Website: crate-barrel
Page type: billing-address
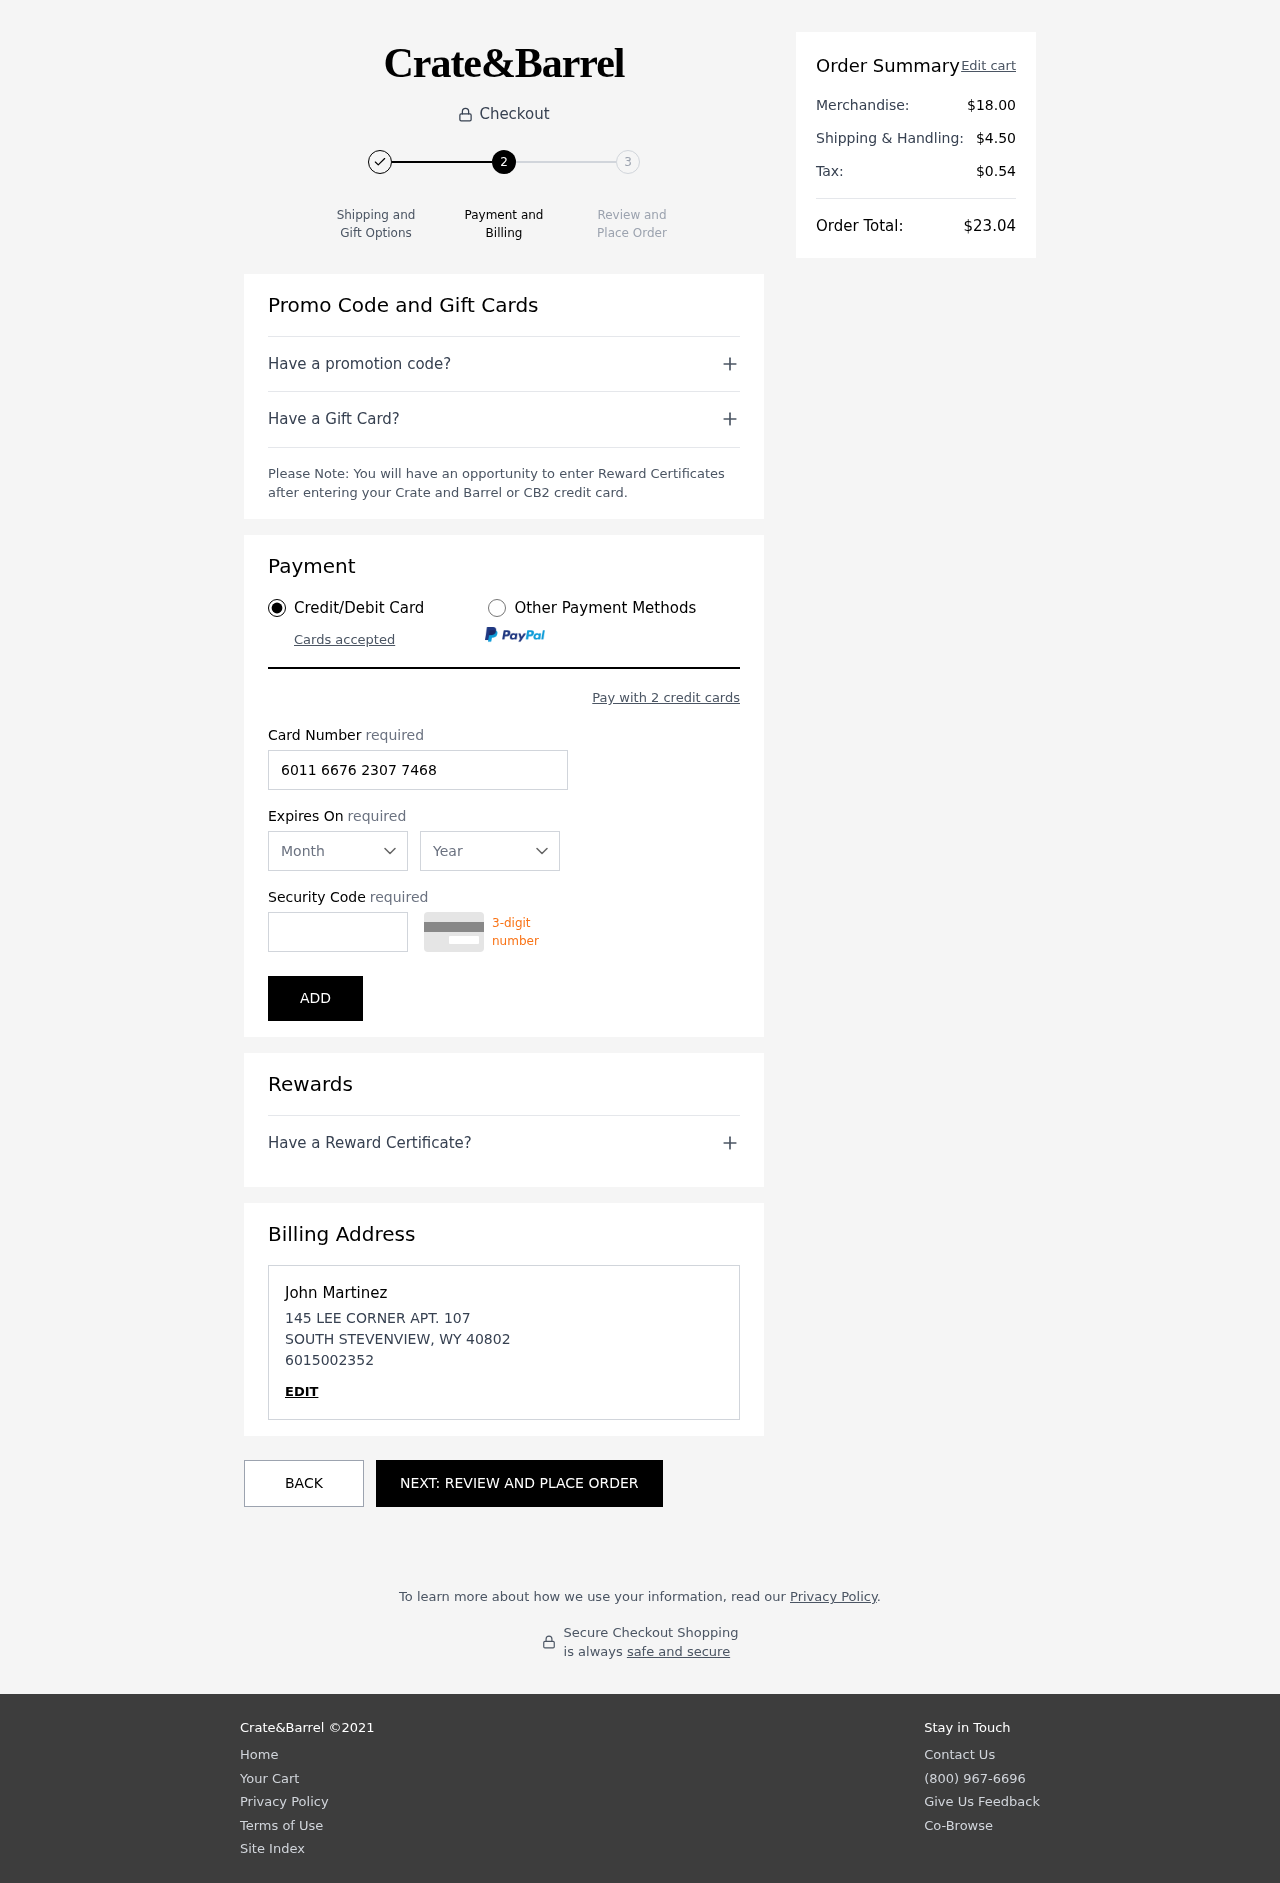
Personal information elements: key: PII_CARD_CVV
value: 372
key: PII_CARD_EXPIRY_MONTH
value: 11
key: PII_CARD_EXPIRY_YEAR
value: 28
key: PII_CARD_NUMBER
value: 6011 6676 2307 7468
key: PII_CITY
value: SOUTH STEVENVIEW
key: PII_FULLNAME
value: John Martinez
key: PII_PHONE
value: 6015002352
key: PII_POSTCODE
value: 40802
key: PII_STATE_ABBR
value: WY
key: PII_STREET
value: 145 LEE CORNER APT. 107
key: PII_FIRSTNAME
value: John
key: PII_LASTNAME
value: Martinez
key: PII_PHONE_LINE
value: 2352
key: PII_PHONE_SUFFIX
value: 2352
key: PII_POSTCODE_FULL
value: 40802
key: PII_PHONE2
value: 6015002352
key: PII_PHONE3
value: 6015002352
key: PII_FULLNAME2
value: John Martinez
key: PII_FULLNAME3
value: John Martinez
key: PII_FIRSTNAME2
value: John
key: PII_FIRSTNAME3
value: John
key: PII_LASTNAME2
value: Martinez
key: PII_LASTNAME3
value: Martinez
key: PII_FIRSTNAME_DERIVED
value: John
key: PII_LASTNAME_DERIVED
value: Martinez
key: PII_PHONE_NUMERIC
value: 6015002352
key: PII_PHONE_LINE_NUMERIC
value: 2352
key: PII_PHONE_SUFFIX_NUMERIC
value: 2352
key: PII_POSTCODE_NUMERIC
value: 40802
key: PII_PHONE2_NUMERIC
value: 6015002352
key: PII_PHONE3_NUMERIC
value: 6015002352
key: PII_FULLNAME_DERIVED
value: John Martinez
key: PII_NAME_FULL_DERIVED
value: John Martinez
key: PII_PHONE_DIGITS
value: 6015002352
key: PII_PHONE_LAST4
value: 2352
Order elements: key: ORDER_SUBTOTAL
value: $18.00
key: ORDER_SHIPPING_COST
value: $4.50
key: ORDER_TAX
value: $0.54
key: ORDER_TOTAL
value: $23.04